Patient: sex F, age 53
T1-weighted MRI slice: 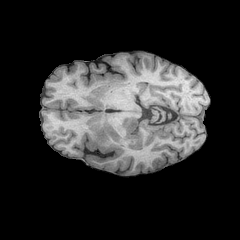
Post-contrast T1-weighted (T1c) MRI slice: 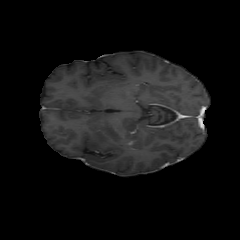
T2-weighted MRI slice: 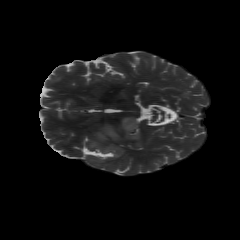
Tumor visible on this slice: yes
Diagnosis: Astrocytoma, IDH-wildtype
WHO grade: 3